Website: apple
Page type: account-selection
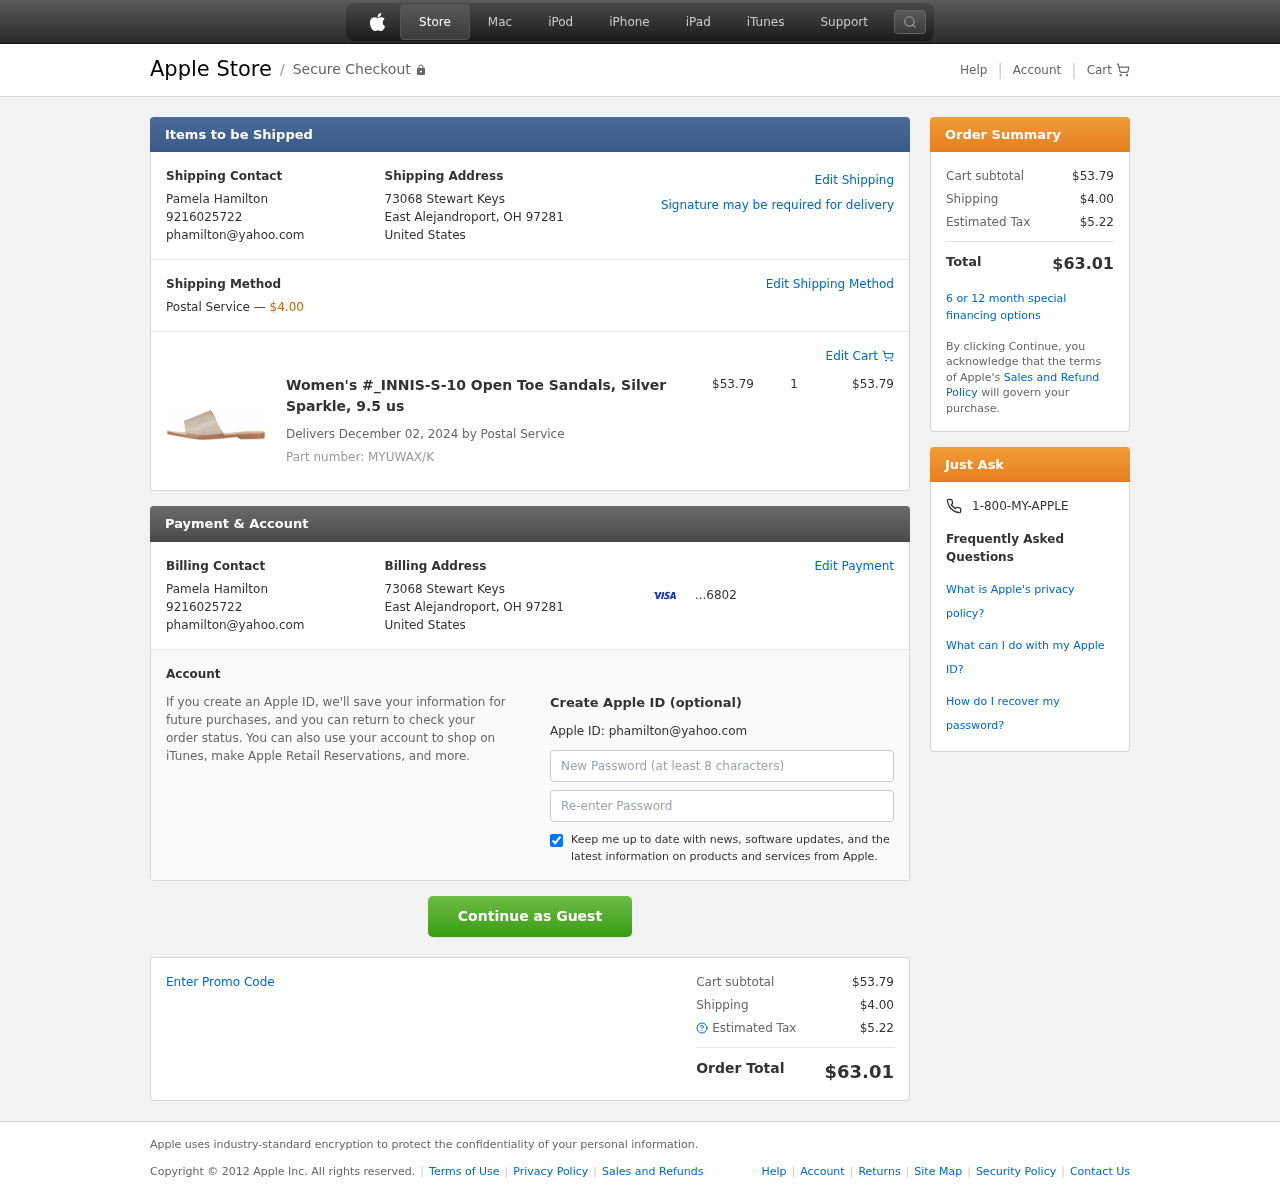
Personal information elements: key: PII_CARD_LAST4
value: ...6802
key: PII_CITY_STATE_ZIP
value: East Alejandroport, OH 97281
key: PII_COUNTRY
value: United States
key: PII_EMAIL
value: phamilton@yahoo.com
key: PII_FULLNAME
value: Pamela Hamilton
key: PII_PHONE
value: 9216025722
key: PII_STREET
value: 73068 Stewart Keys
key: PII_FIRSTNAME
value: Pamela
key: PII_LASTNAME
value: Hamilton
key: PII_FULLNAME2
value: Pamela Hamilton
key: PII_FULLNAME3
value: Pamela Hamilton
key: PII_FIRSTNAME2
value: Pamela
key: PII_FIRSTNAME3
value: Pamela
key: PII_LASTNAME2
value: Hamilton
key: PII_LASTNAME3
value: Hamilton
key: PII_FIRSTNAME_DERIVED
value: Pamela
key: PII_LASTNAME_DERIVED
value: Hamilton
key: PII_FULLNAME_DERIVED
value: Pamela Hamilton
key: PII_NAME_FULL_DERIVED
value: Pamela Hamilton
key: PII_PHONE_LINE
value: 5722
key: PII_PHONE_SUFFIX
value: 5722
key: PII_PHONE2
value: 9216025722
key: PII_PHONE3
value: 9216025722
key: PII_PHONE_NUMERIC
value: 9216025722
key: PII_PHONE_LINE_NUMERIC
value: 5722
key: PII_PHONE_SUFFIX_NUMERIC
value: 5722
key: PII_PHONE2_NUMERIC
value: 9216025722
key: PII_PHONE3_NUMERIC
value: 9216025722
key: PII_PHONE_DIGITS
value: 9216025722
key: PII_PHONE_LAST4
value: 5722
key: PII_EMAIL2
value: phamilton@yahoo.com
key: PII_EMAIL3
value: phamilton@yahoo.com
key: PII_CITY
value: East Alejandroport
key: PII_STATE_ABBR
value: OH
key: PII_POSTCODE
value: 97281
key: PII_POSTCODE_FULL
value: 97281
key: PII_CITY_STATE
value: East Alejandroport, OH
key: PII_STATE_ABBR2
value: OH
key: PII_POSTCODE_NUMERIC
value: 97281
Product elements: key: PRODUCT1_NAME
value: Women's #_INNIS-S-10 Open Toe Sandals, Silver Sparkle, 9.5 us
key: PRODUCT1_PRICE
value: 53.79
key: PRODUCT1_QUANTITY
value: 1
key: PRODUCT_PART_NUMBER
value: Part number: MYUWAX/K
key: PRODUCT_TOTAL
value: $53.79
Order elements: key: ORDER_SHIPPING_COST
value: $4.00
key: ORDER_DELIVERY_DATE
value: Delivers December 02, 2024 by Postal Service
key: ORDER_SUBTOTAL
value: $53.79
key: ORDER_TAX
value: $5.22
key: ORDER_TOTAL
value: $63.01